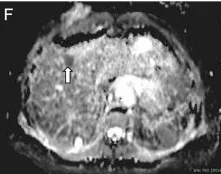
ADC. Images, the lesion showed a significant diffusion restriction. The white arrow points to the lesion.
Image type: radiology (mri)